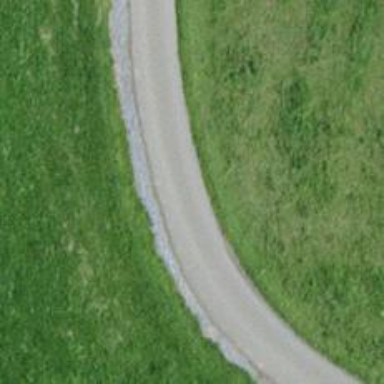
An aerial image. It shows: Well-maintained track road of grade 1.